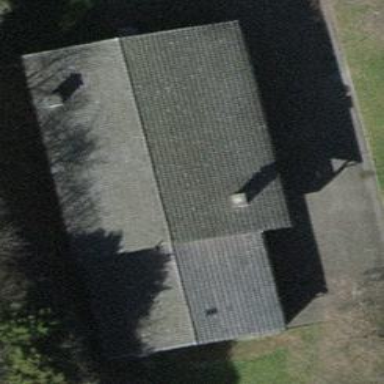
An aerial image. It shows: Hut.